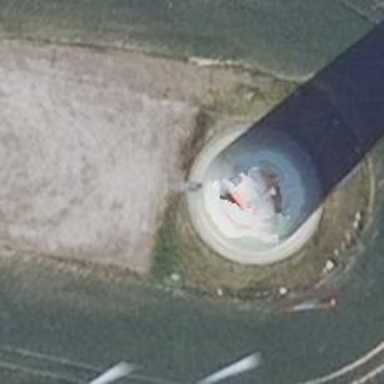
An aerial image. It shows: Wind generator using wind turbines of horizontal axis.